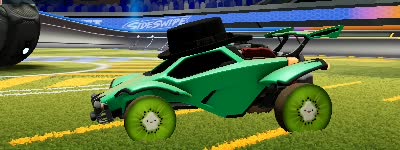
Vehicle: octane